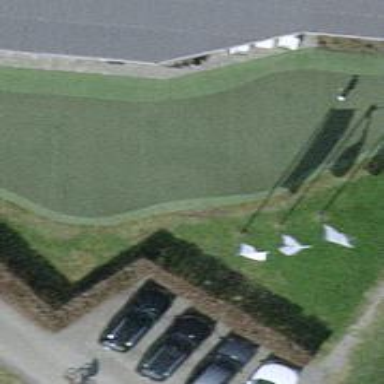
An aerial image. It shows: Miniature golf course.